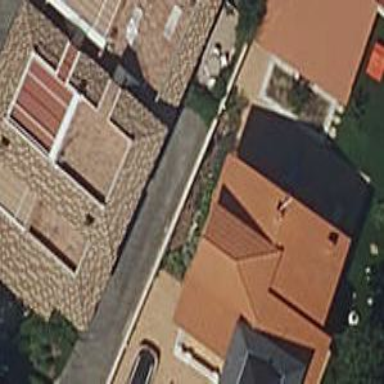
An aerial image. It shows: Simple and straightforward house.